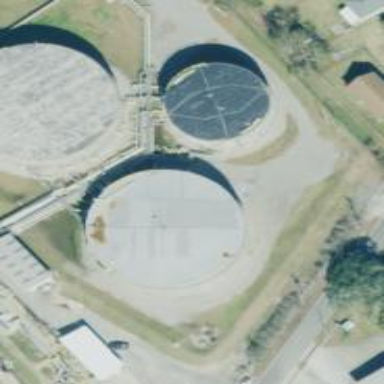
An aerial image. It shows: Storage tank that is man-made.